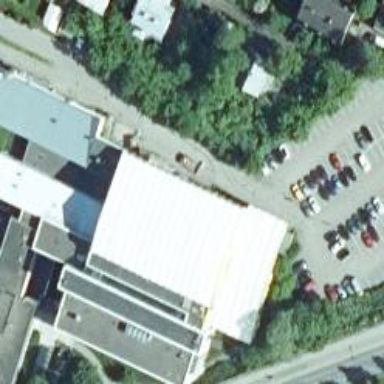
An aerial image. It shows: University building with flat roof.